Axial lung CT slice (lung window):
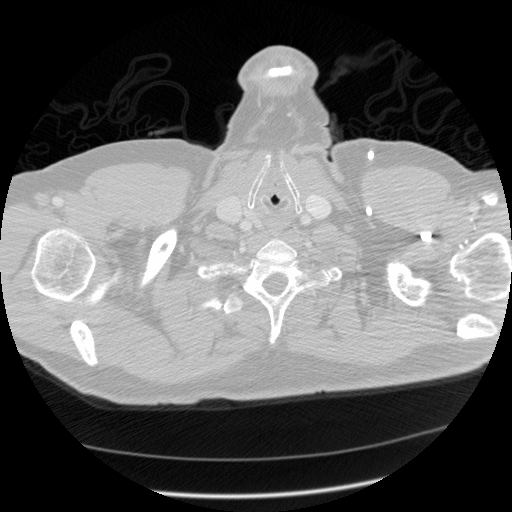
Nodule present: no